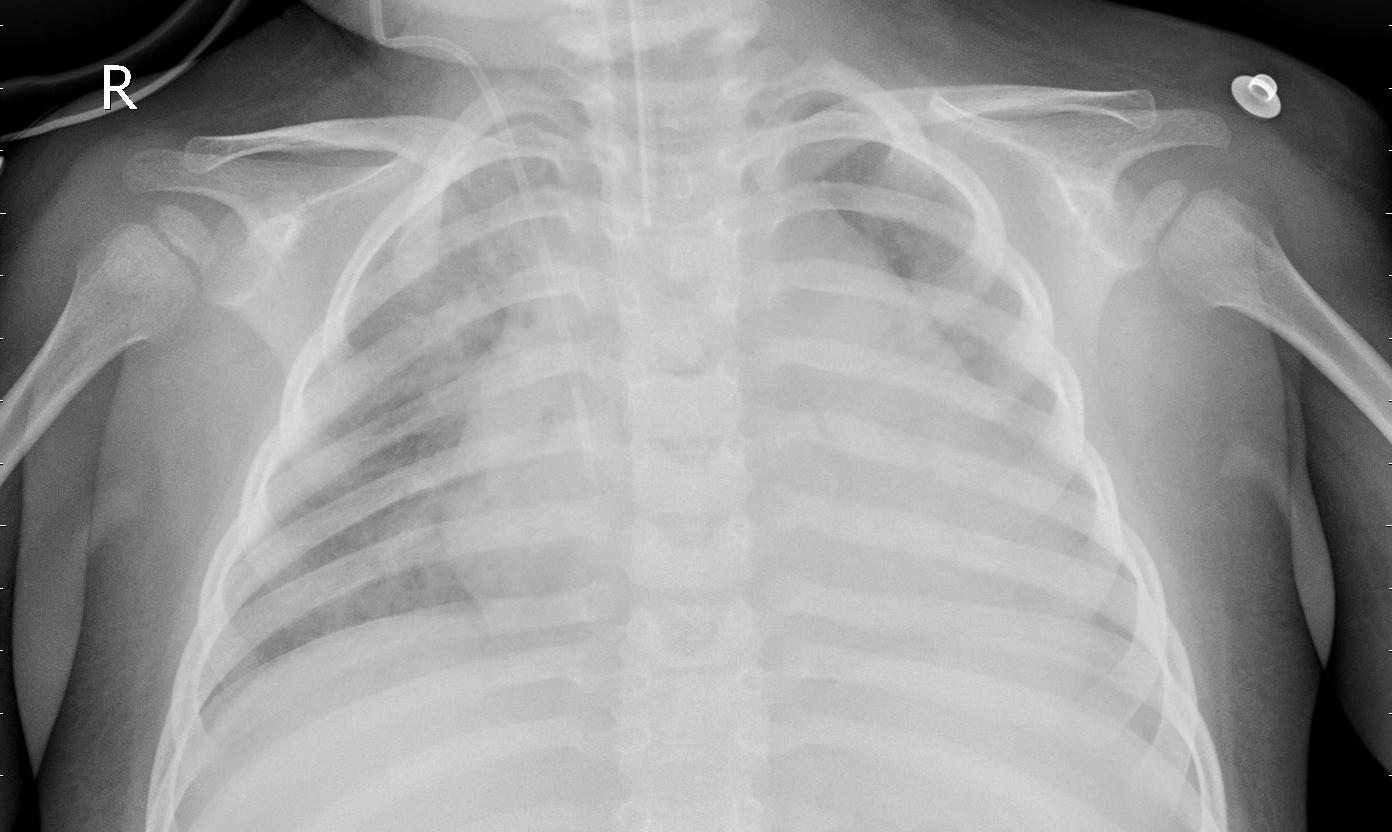
Diagnosis: PNEUMONIA